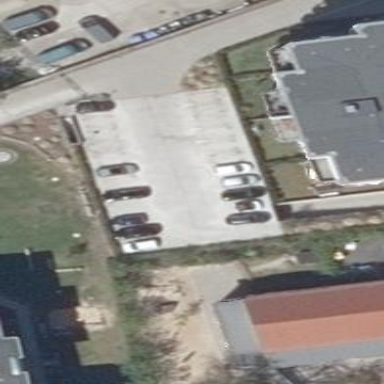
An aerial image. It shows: Parking area with surface.